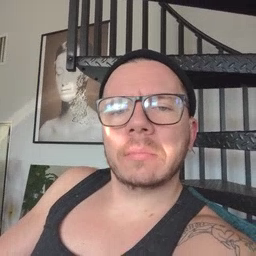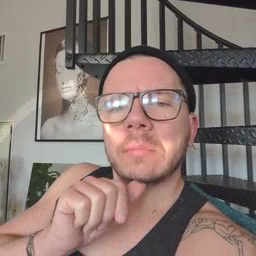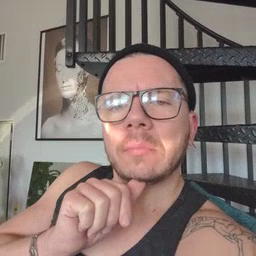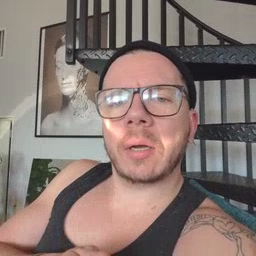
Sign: not